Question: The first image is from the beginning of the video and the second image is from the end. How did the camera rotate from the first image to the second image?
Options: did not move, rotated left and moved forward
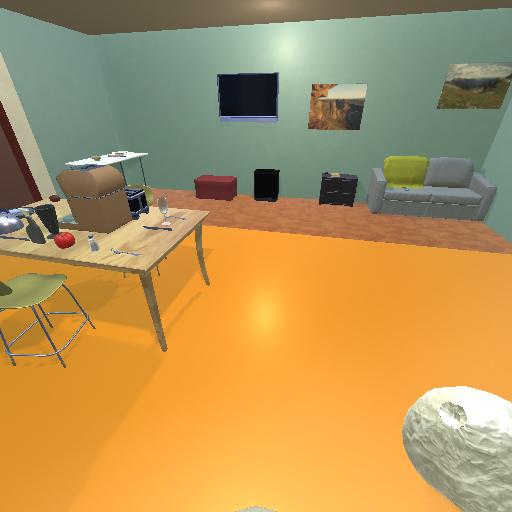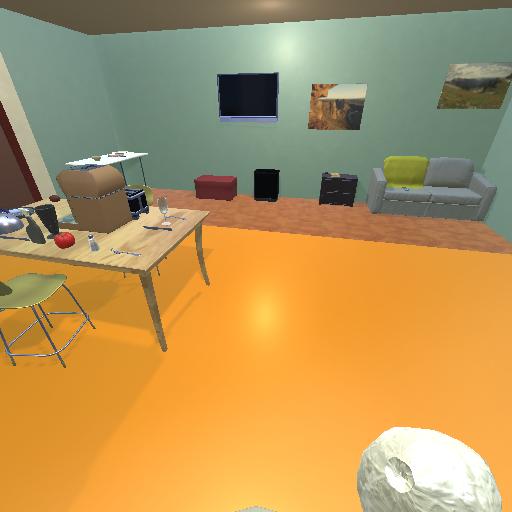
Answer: did not move